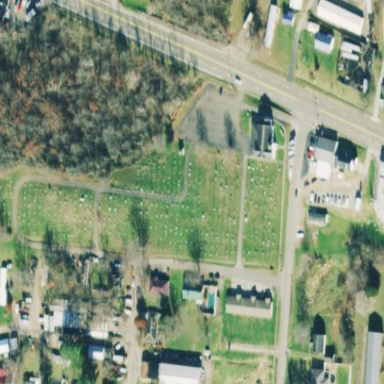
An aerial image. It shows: Grave yard.